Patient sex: F
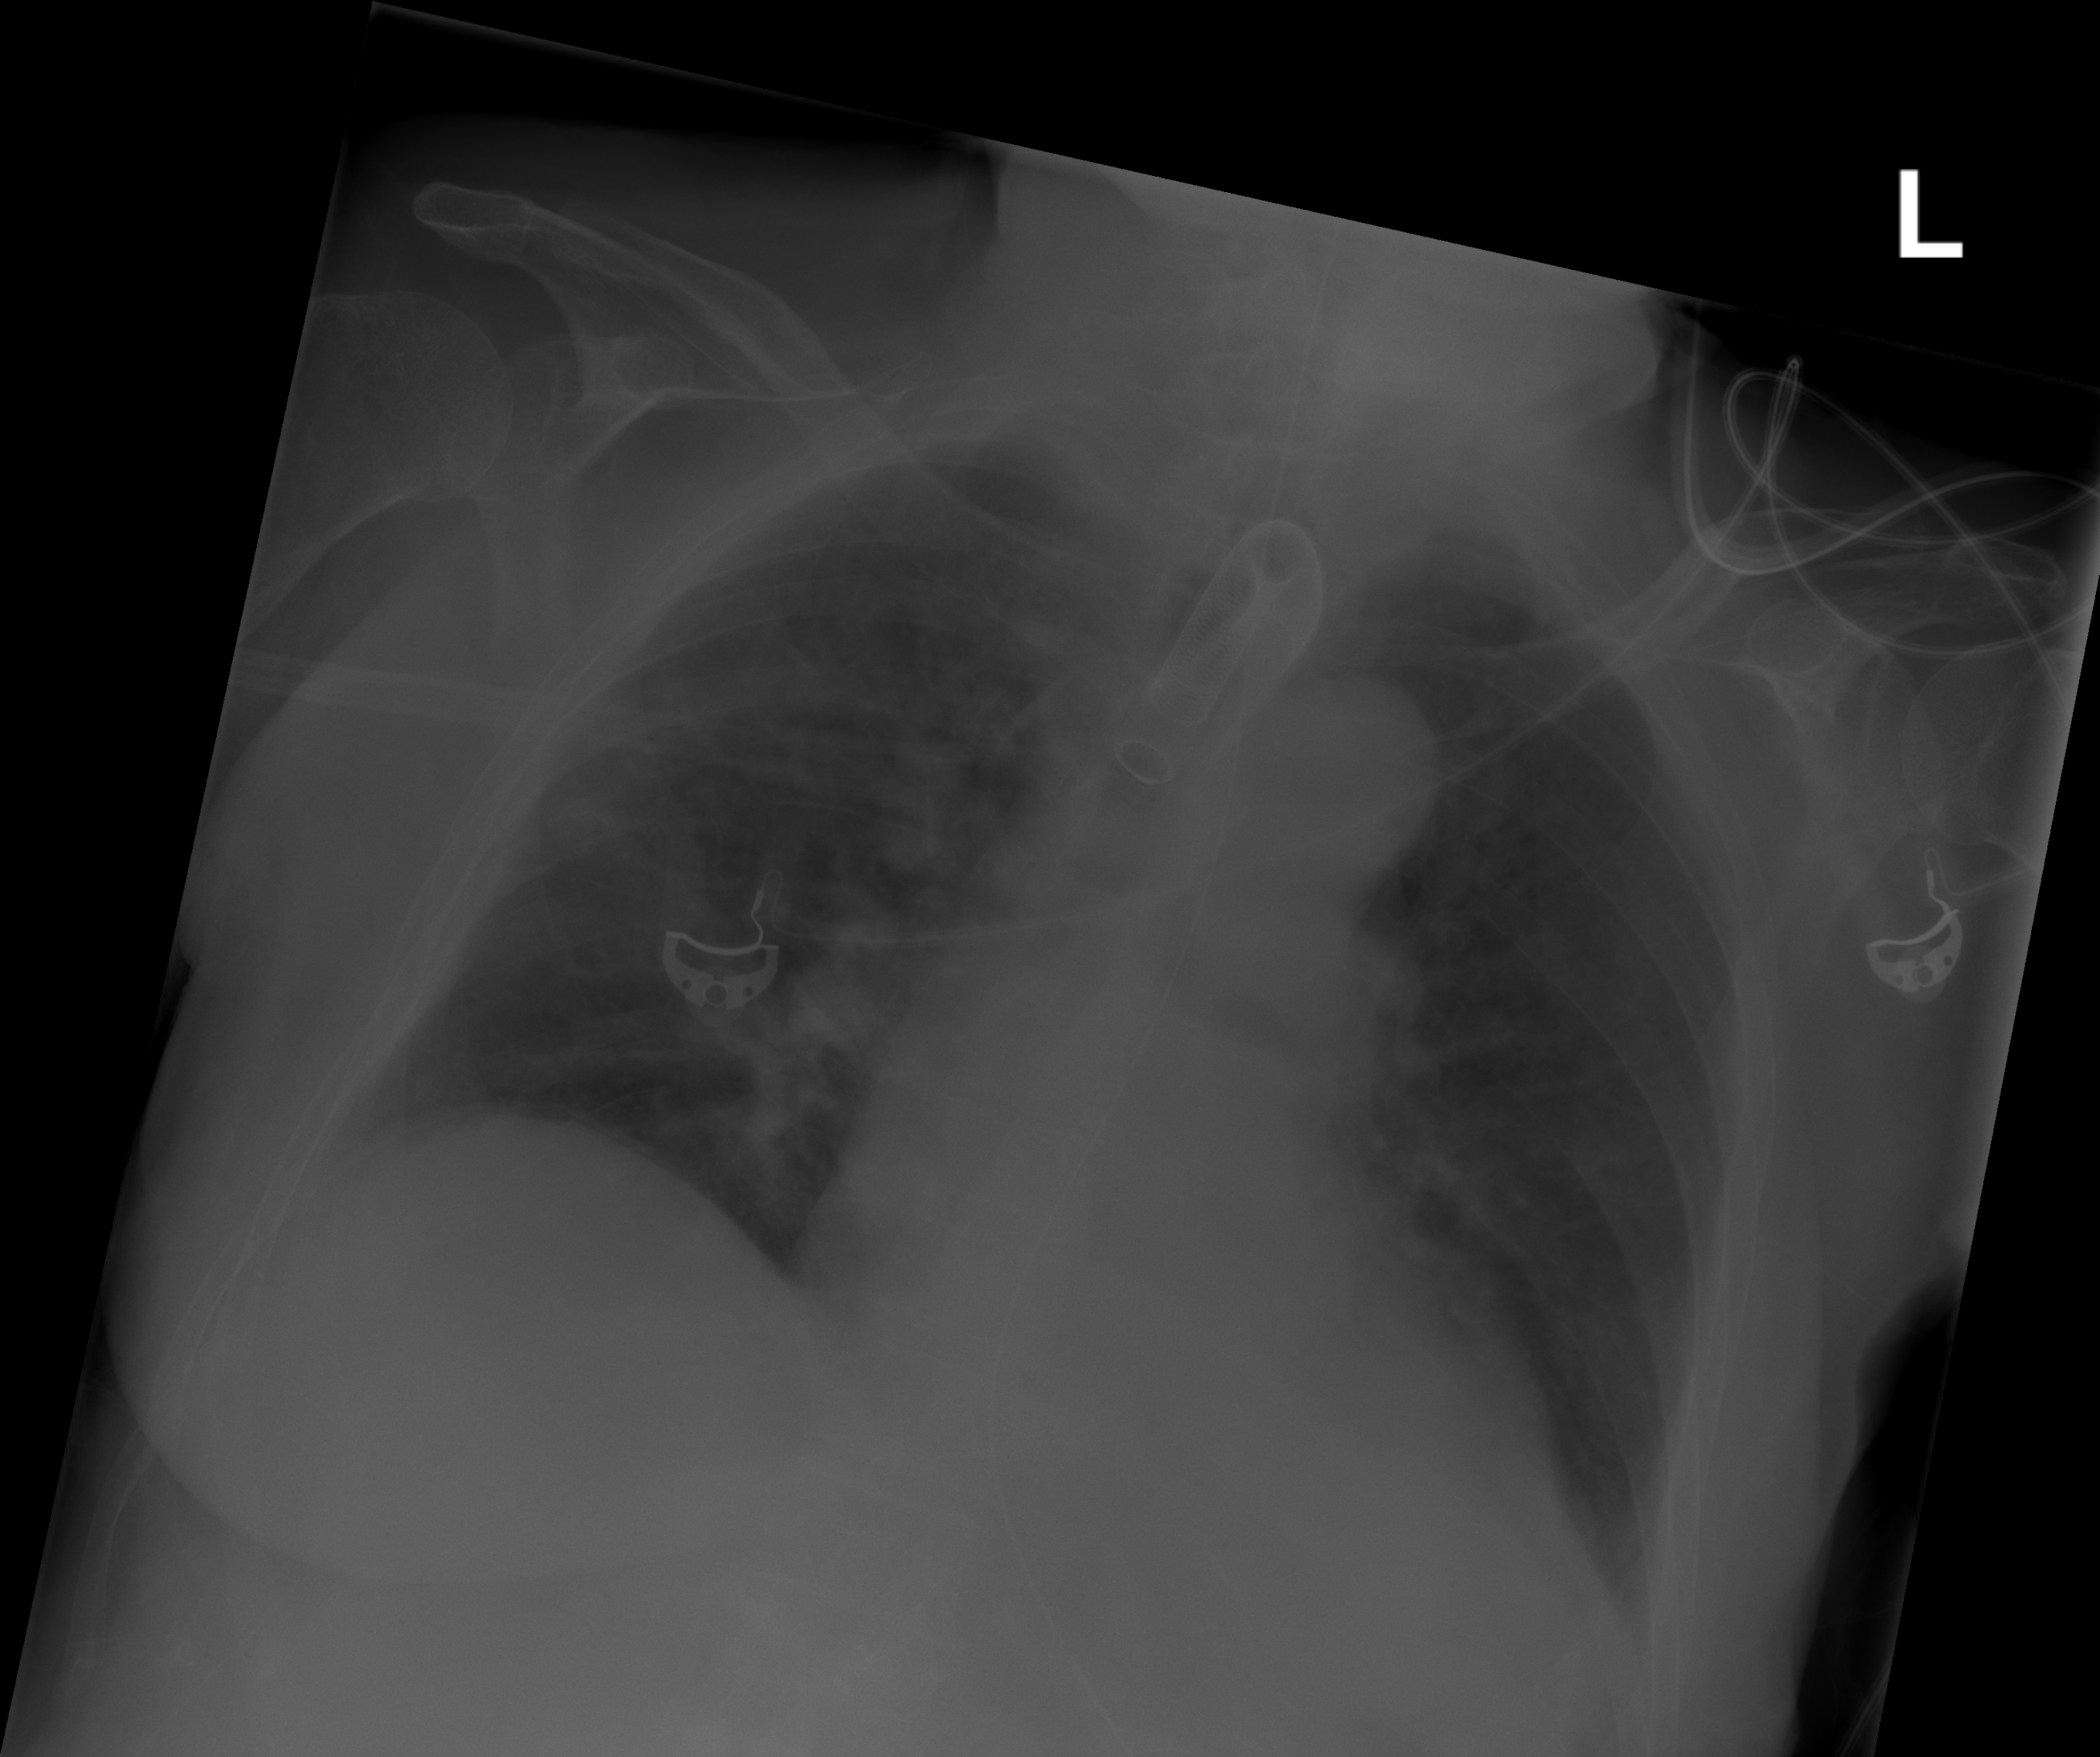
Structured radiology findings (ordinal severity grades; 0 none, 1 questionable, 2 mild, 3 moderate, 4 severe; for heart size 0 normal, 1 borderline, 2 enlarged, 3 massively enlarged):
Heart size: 1
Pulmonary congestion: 2
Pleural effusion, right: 0
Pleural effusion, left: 2
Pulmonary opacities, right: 2
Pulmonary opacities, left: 2
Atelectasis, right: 2
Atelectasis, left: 2